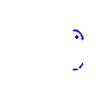
Particle: proton